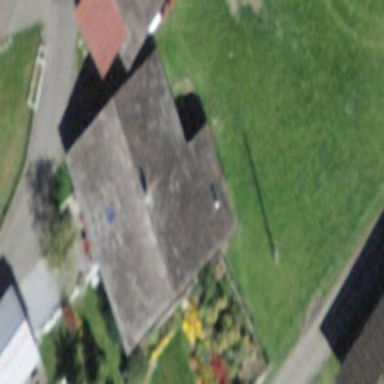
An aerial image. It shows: Farm building.